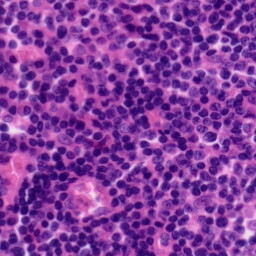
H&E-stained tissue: Tonsil